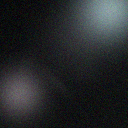
Screen state: off